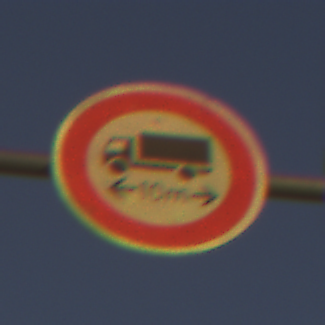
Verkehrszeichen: TatsaechlicheLaenge
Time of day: SunriseSunset
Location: Outdoor (RoadRail)
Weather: PartlyCloudy
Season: NotSpecified
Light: Natural